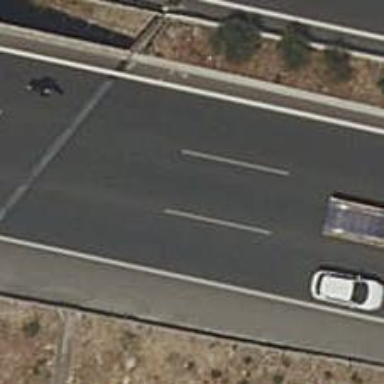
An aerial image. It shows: Asphalt bridge over motorway.